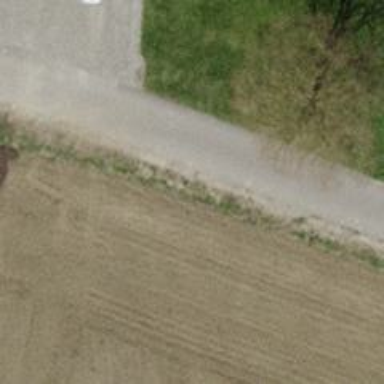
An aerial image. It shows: Well-maintained track road of grade 1.